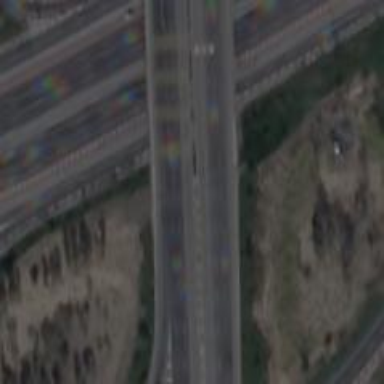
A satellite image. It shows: Motorway junction.